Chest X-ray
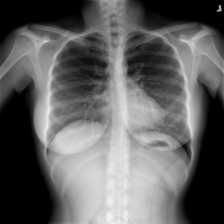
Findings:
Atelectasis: negative
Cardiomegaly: negative
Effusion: positive
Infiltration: negative
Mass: negative
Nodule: negative
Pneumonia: negative
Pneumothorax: negative
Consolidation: negative
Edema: negative
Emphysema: negative
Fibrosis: negative
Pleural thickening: negative
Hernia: negative